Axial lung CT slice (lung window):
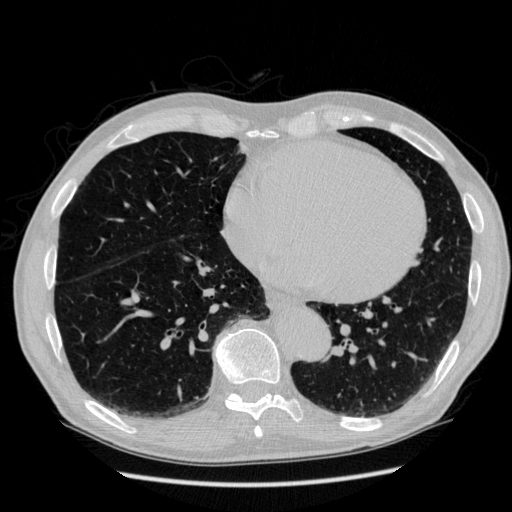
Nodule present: no